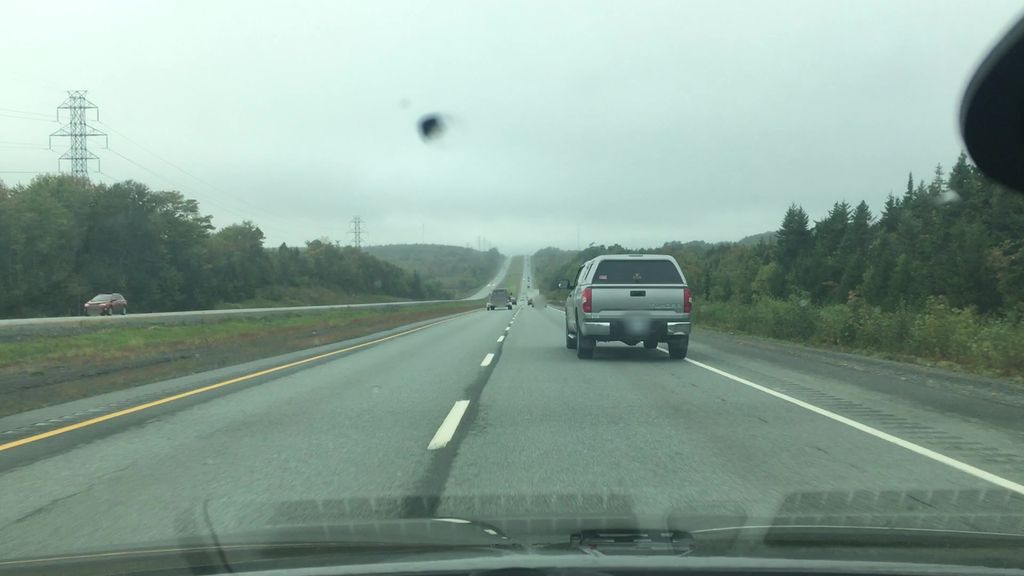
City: halifax